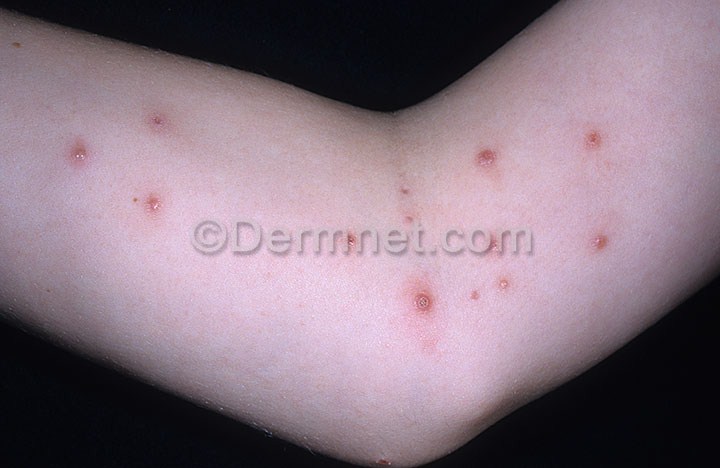
Disease: Warts Molluscum and other Viral Infections